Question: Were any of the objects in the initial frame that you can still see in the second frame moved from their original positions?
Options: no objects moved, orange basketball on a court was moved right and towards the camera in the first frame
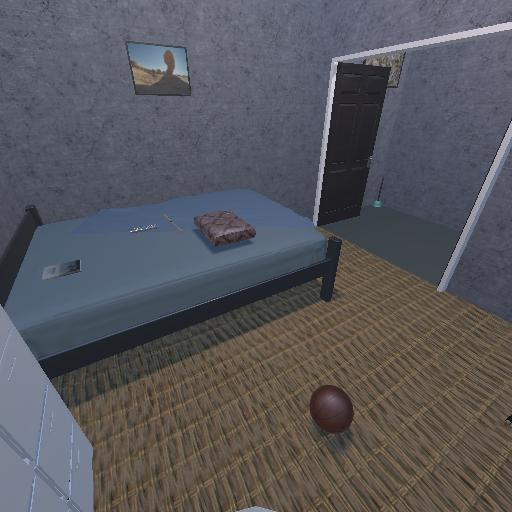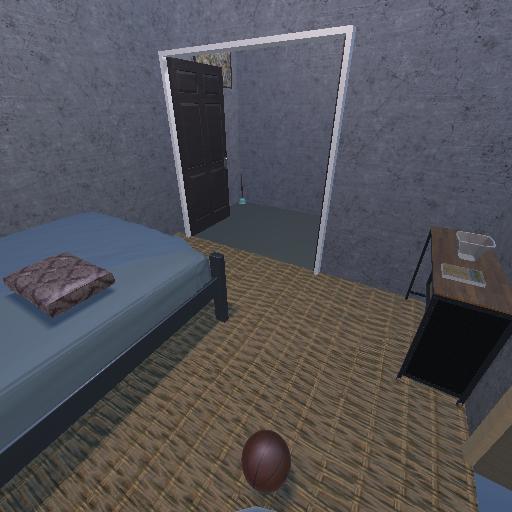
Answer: no objects moved